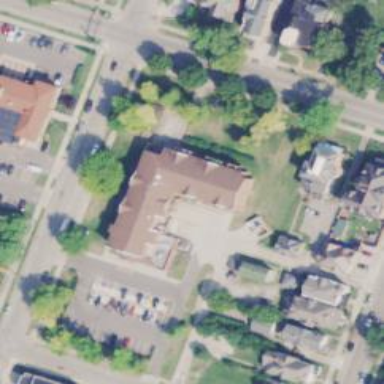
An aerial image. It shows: School.